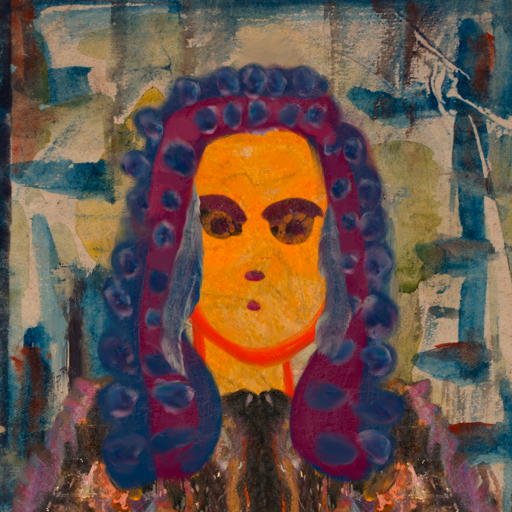
Background: Orphan, Head And Neck Front: Sisters, Face Front: Doll, Bust: Gypsy_Queen, Hair Front: Hill_Girl, Head Accessory: Blank, Second Necklace: Blank, Necklace: Blank, Baby: Blank